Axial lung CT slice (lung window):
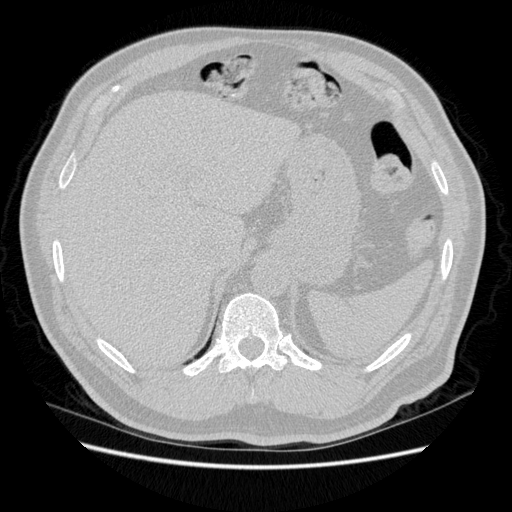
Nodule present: no